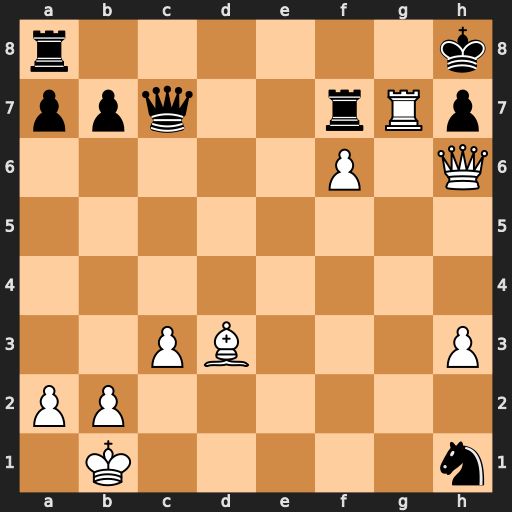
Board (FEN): r6k/ppq2rRp/5P1Q/8/8/2PB3P/PP6/1K5n
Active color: w
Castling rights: -
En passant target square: -
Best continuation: Qxh7#